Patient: sex M, age 77
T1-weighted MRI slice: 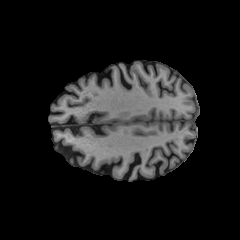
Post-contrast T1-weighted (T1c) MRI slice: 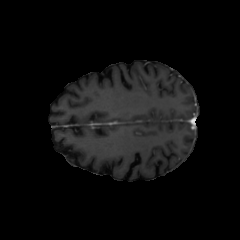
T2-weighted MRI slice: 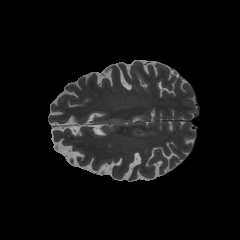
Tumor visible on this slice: no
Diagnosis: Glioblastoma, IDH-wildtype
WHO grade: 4